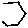
Label: hexagon